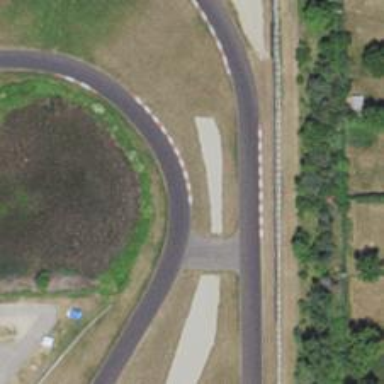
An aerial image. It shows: Motor sport raceway.